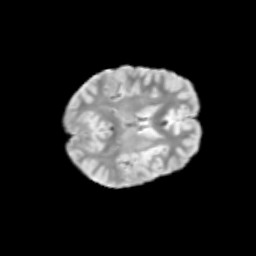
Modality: T2w
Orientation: axial
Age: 10
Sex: male
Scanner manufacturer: siemens
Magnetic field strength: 3 T
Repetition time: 3.8 s
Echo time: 0.07 s